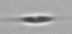
Label: Cylindrotheca_morphotype1